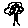
Label: tree